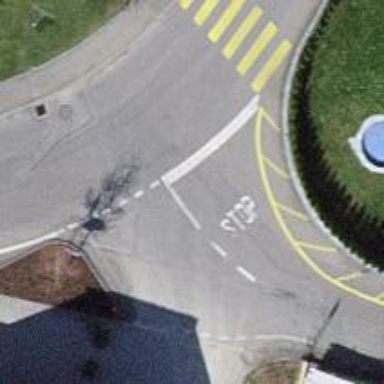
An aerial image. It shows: Road with stop sign.